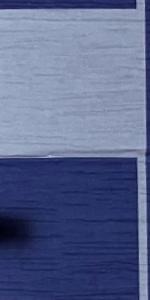
Label: Empty